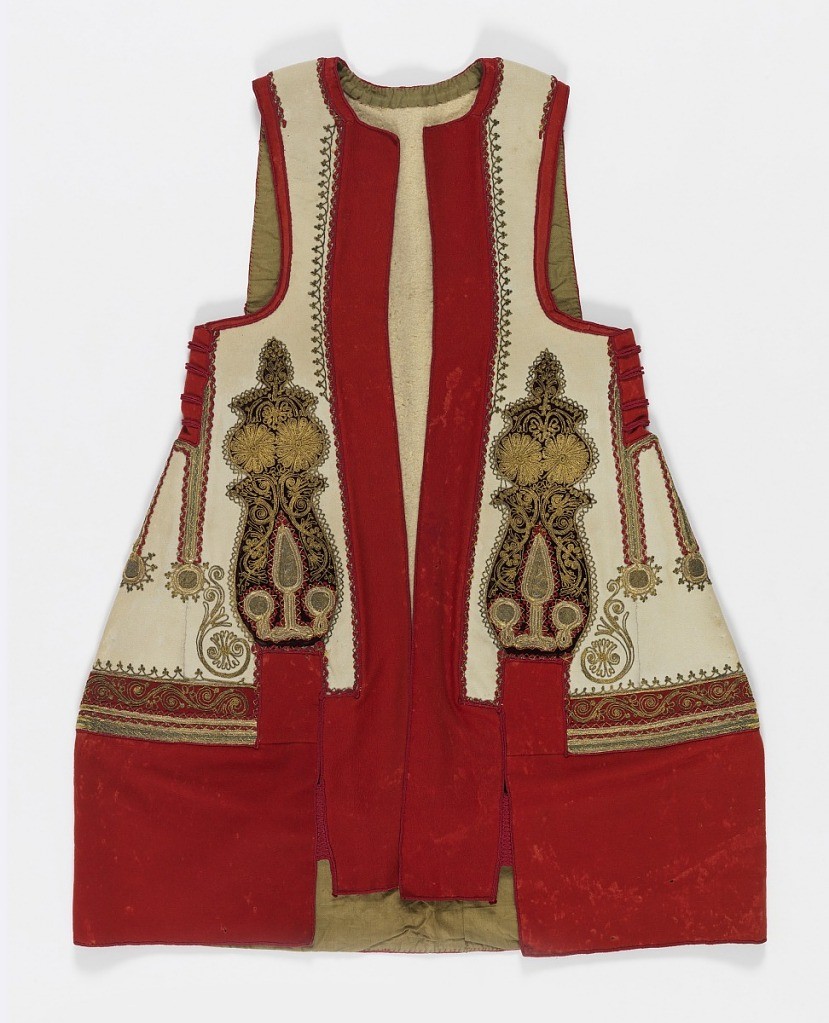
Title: Vest
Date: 19th century
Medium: silk and metallic embroidery on wool foundation Technique: embroidered in appliqué on plain weave
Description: Sleeveless jacket of off-white wool broadcloth, embroidered with a deep border around bottom and armholes. Applique of red velvet, with gold braid and embroidery.